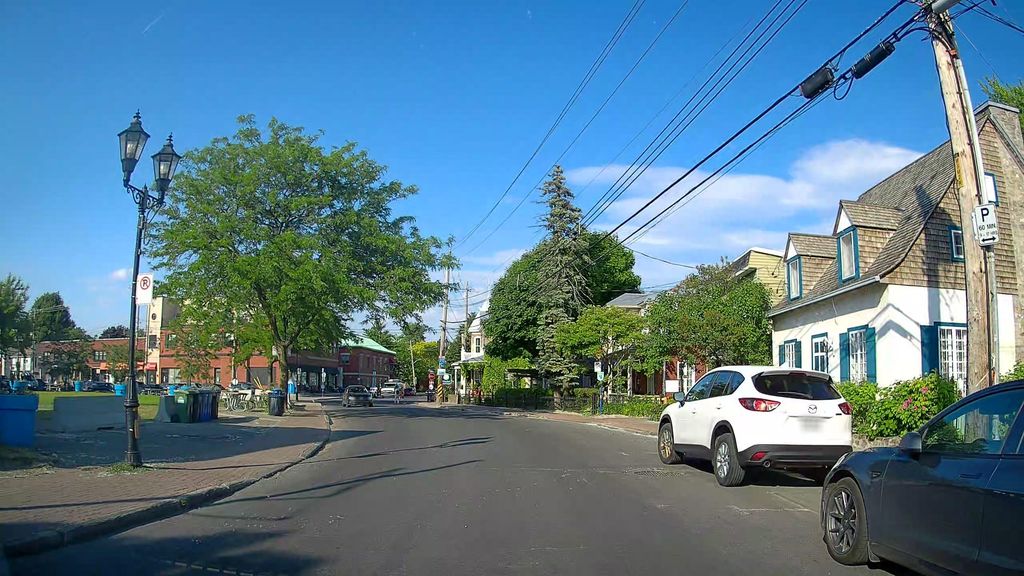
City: montreal